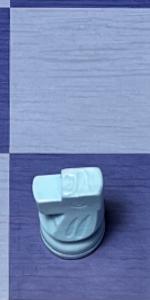
Label: Knight_White